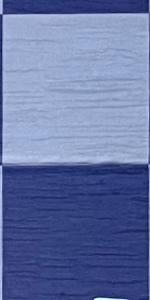
Label: Empty